Field crop: maize
Growth stage: 2
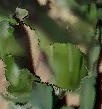
Species: maize